Interaction volume radius: 5 \u00c5
Interaction volume height: 35 \u00c5
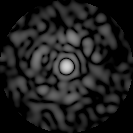
Disorder parameter: 0.8569